Question: I have created an application using "window azure cloud service" where i m uplodaing/downloading azure blob files like this
Upload Code
'''
public ActionResult UploadImage_post(HttpPostedFileBase fileBase)
{
if (fileBase.ContentLength > 0)
{
Microsoft.WindowsAzure.StorageClient.CloudBlobContainer blobContainer =
_myBlobStorageService.GetCloudBlobContainer();
Microsoft.WindowsAzure.StorageClient.CloudBlob blob =
blobContainer.GetBlobReference(fileBase.FileName);
blob.UploadFromStream(fileBase.InputStream);
}
return RedirectToAction("UploadImage");
}
'''
Download Code
'''
Microsoft.WindowsAzure.StorageClient.CloudBlobContainer blobContainer =
_myBlobStorageService.GetCloudBlobContainer();
Microsoft.WindowsAzure.StorageClient.CloudBlob blob =
blobContainer.GetBlobReference(filename);
return Redirect(blobContainer.GetBlobReference(filename).Uri.AbsoluteUri);
'''
Here is my view
'''
@foreach (var item in Model)
{
<img src="@item" width="200" height="100" />
<a href="/Blob/Download?filename=@item">Download</a>
}
'''
Situation is, i m setting a Download limit for Users, so i need to get File size before downloading so that i can check if "Download Limit" is reached or not.

you can see here that there is a "Data Left" field. Before downloading another file i need to check if
'''
Downloaded File size > Data Left
'''
then it should not download.
Please suggest
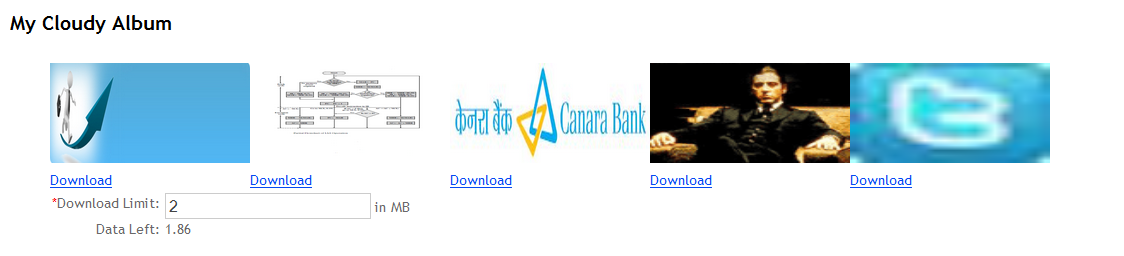
Answer: You would have to check the size of the blob before deciding if there is enough bandwidth for the download.
'''
Microsoft.WindowsAzure.StorageClient.CloudBlob blob =
blobContainer.GetBlobReference(filename);
blob.FetchAttributes();
var blobsize = blob.Properties.Length; // this is in bytes
// is size less than bandwidth left. etc
'''
Spoiler : this will actually query the blob, so I would assume a transaction charge every hit not to mention the increased latency of having to wait the request out; I would suggest you record the filesize on upload and save that off to your db or other persistent storage.